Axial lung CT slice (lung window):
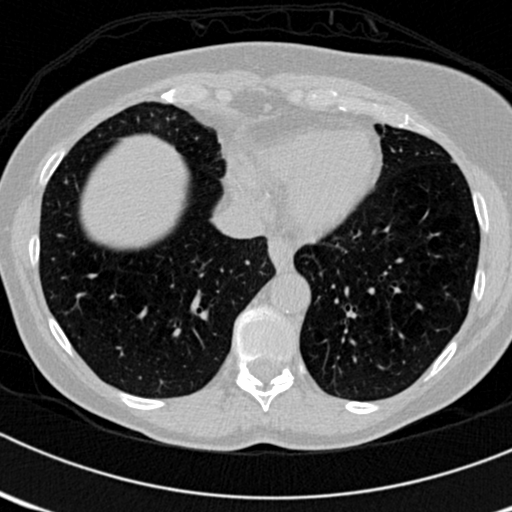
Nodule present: no